Field crop: maize
Growth stage: 2
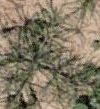
Species: salsola